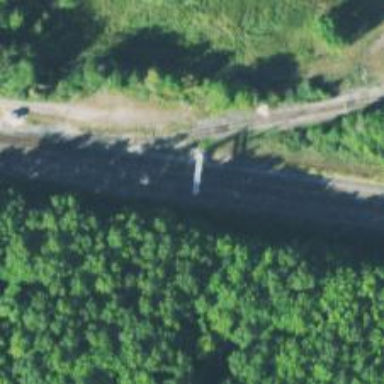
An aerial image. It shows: Railway signal.